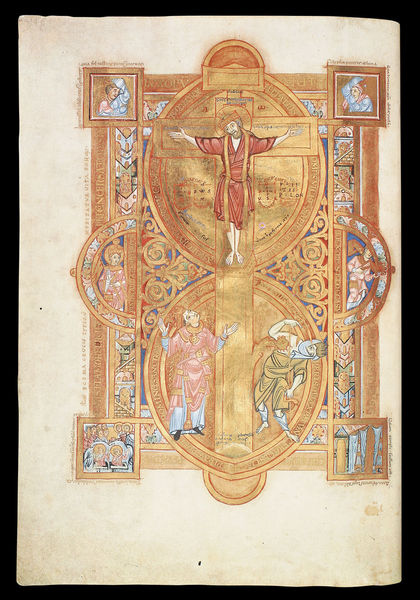
Titel: Uta Codex
Institution: München, Staatsbibliothek
Schlagwörter: blau, weiß, menschen, zeichnung, rot, schal, tuch, muster, ornament, gericht, band, rahmen, kirche, gewand, gold, krone, rosa, bogen, rundbogen, floral, ornamente, buch, kloster, kreuz, rechteck, religion, seite, illustration, buchseite, einband, halbrund, quadrate, wappen, violine, christus, jesus, kreuzigung, mittelalter, kruzifix, mönch, jünger, quadrat, viereck, handschrift, abbildung, purpur, keltisch, apostel, buchmalerei, evangelisten, evangeliar, irisch, kirchenmalerei, illuminiert, evangelistar, rnaken, 8, illumniation, illuminatio